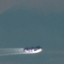
Land use / land cover: SeaLake